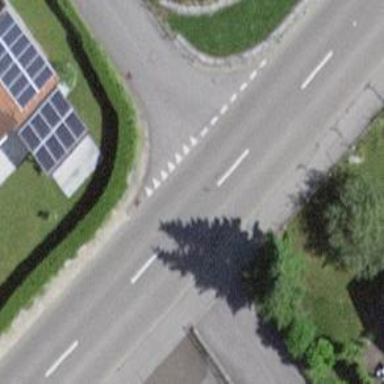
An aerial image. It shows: Asphalt footway.